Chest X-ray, PA view. Patient: 60 years old, sex F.
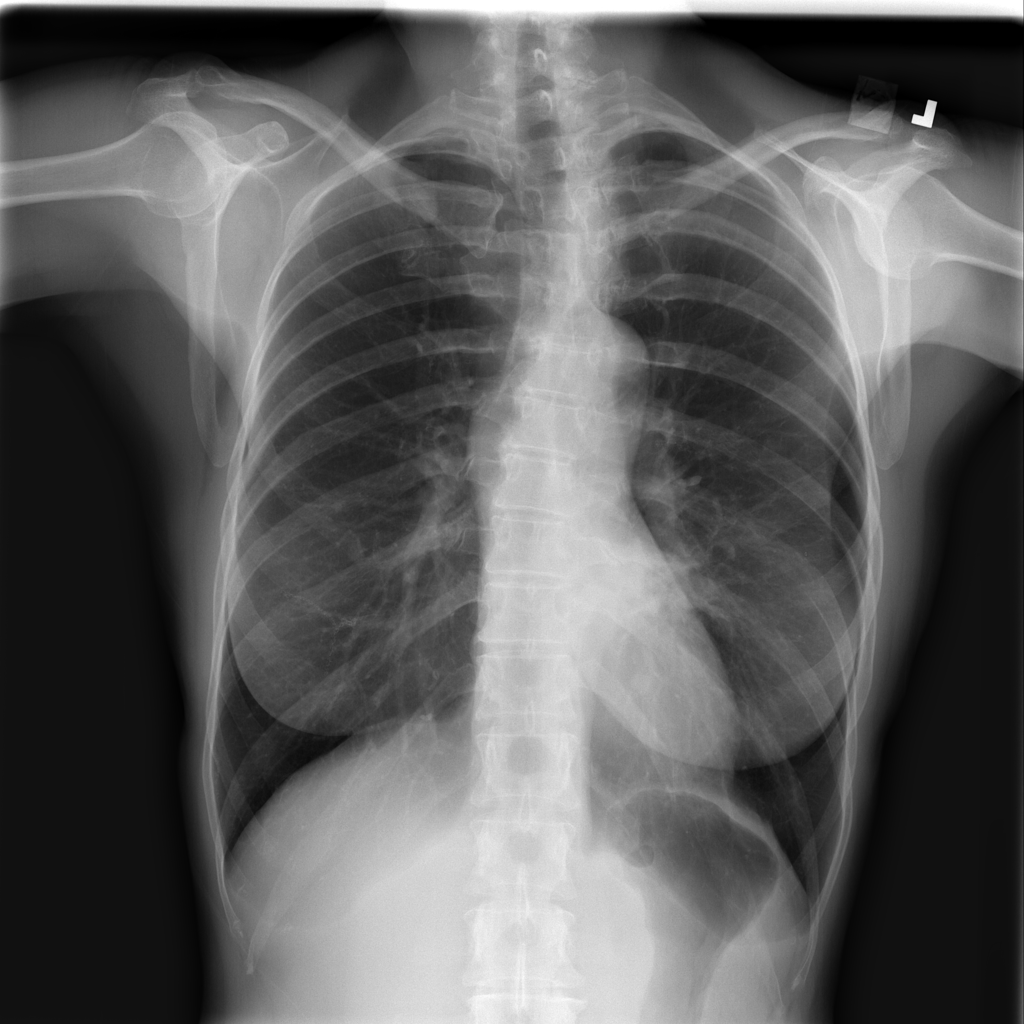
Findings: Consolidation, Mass